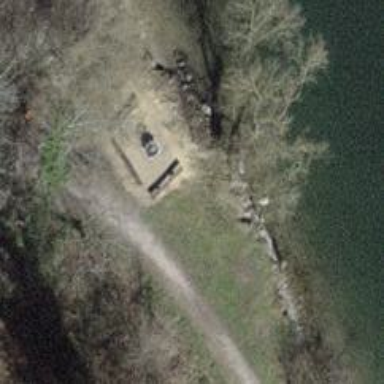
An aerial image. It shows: Barbecue facility.